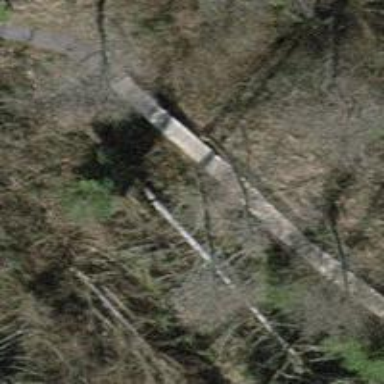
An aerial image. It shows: Path.